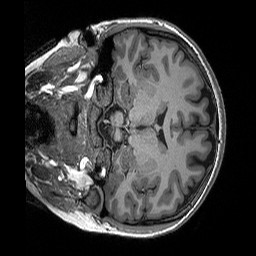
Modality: T1w
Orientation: coronal
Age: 20
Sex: female
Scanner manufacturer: siemens
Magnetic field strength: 3 T
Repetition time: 2.3 s
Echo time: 0.00298 s